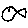
Label: fish